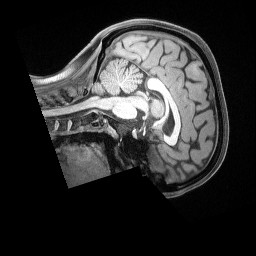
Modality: T1w
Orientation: sagittal
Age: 25
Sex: female
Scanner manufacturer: siemens
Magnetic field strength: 3 T
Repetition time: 2.17 s
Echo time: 0.00169 s